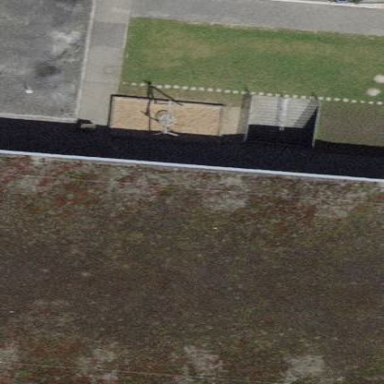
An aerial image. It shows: School building with nearby sports center.